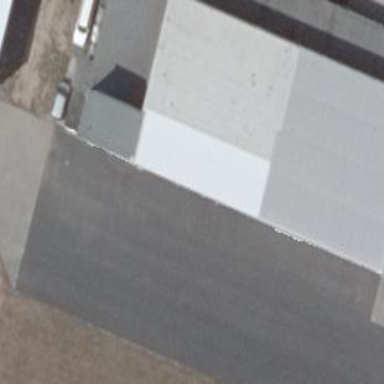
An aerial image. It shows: Hangar building located at airport.